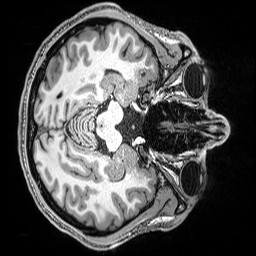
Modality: T1w
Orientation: axial
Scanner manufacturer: siemens
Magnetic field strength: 3 T
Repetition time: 2.5 s
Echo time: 0.00343 s